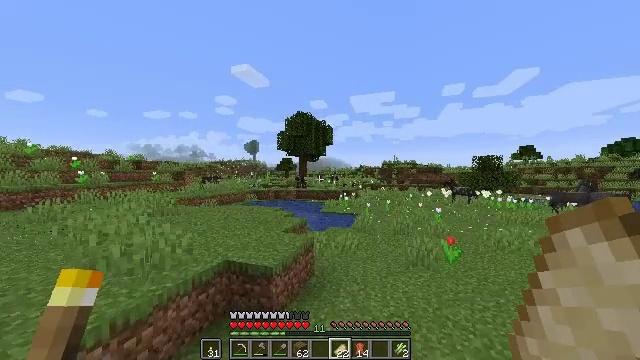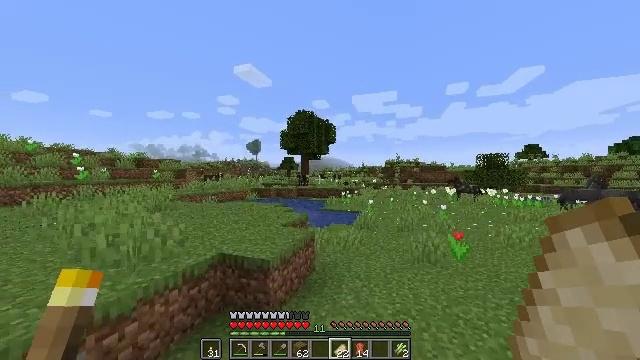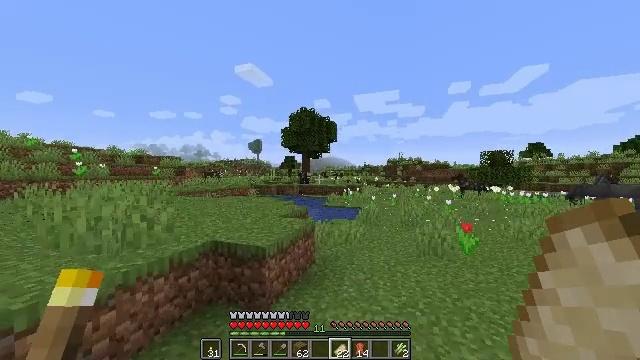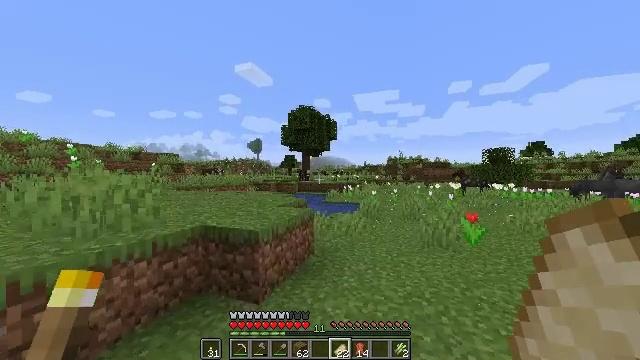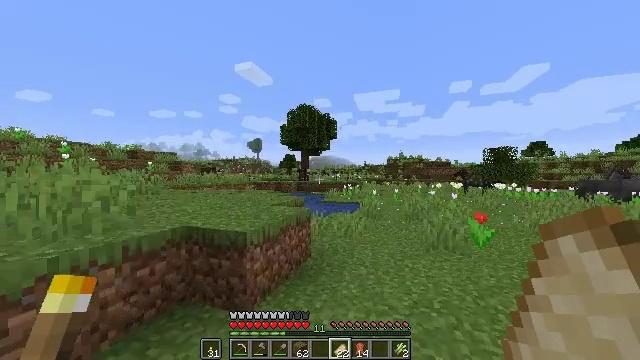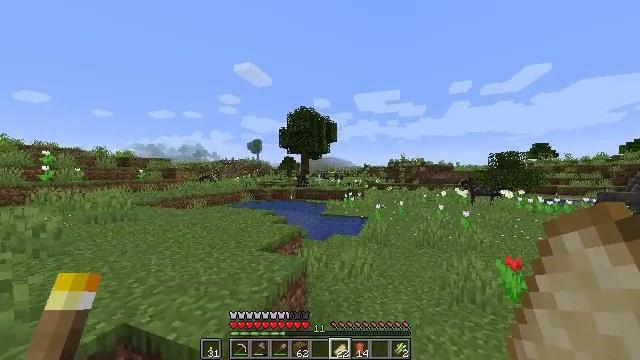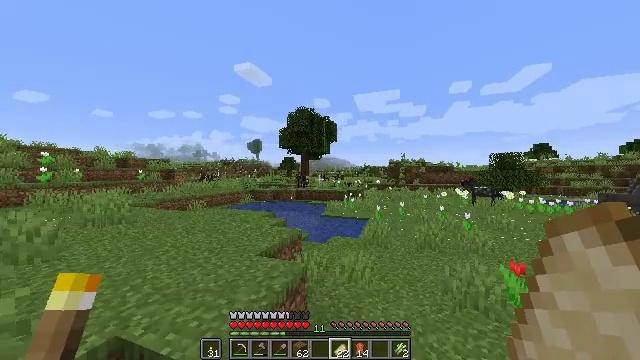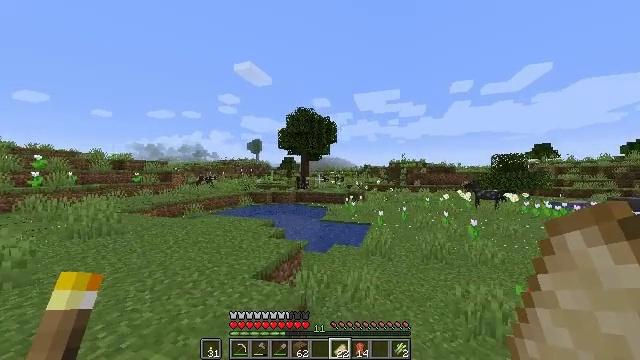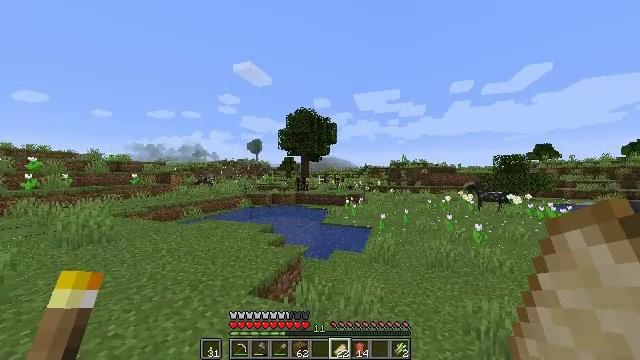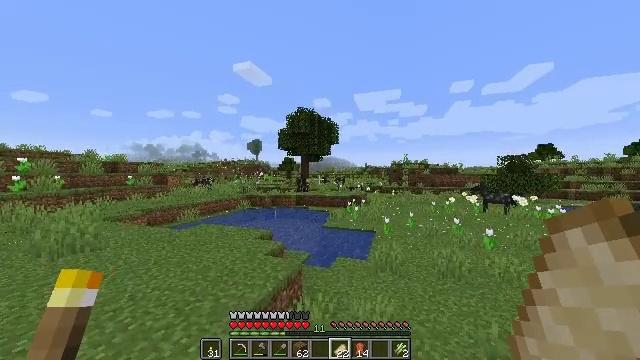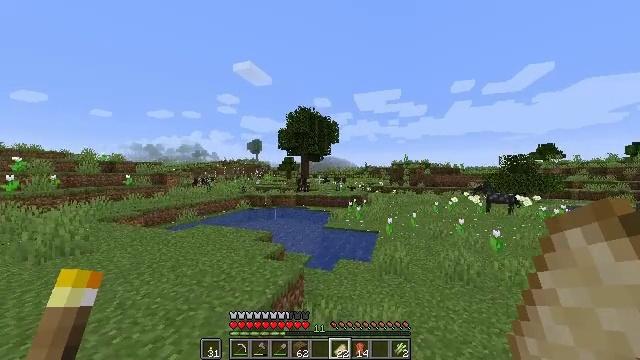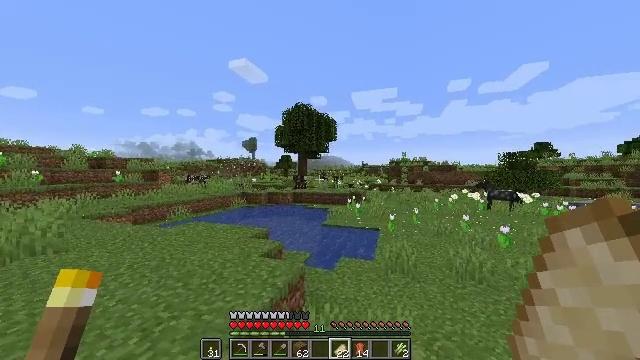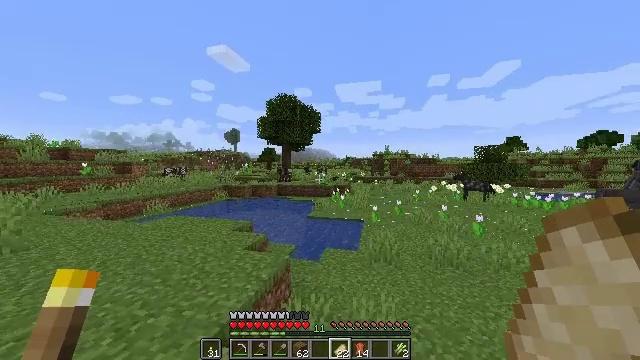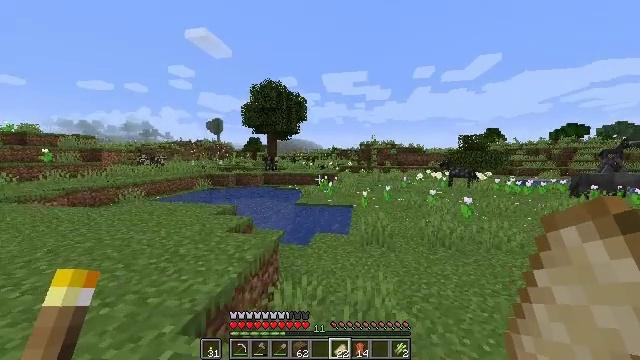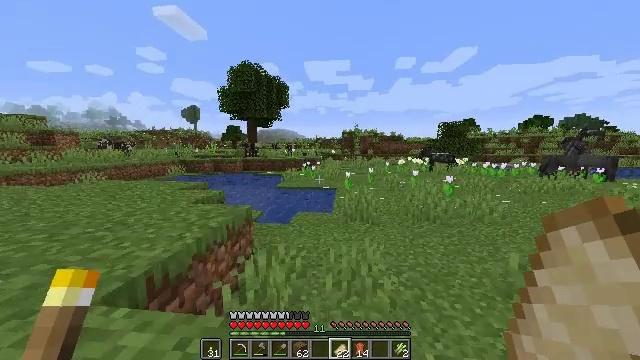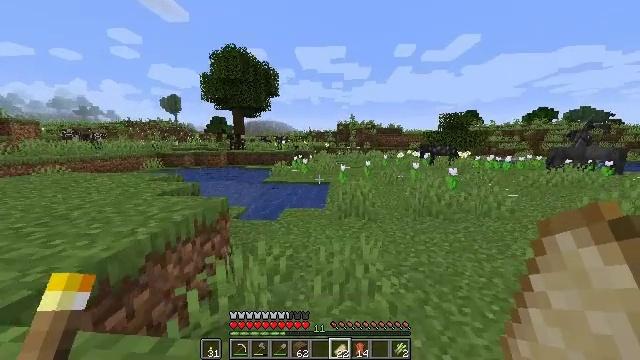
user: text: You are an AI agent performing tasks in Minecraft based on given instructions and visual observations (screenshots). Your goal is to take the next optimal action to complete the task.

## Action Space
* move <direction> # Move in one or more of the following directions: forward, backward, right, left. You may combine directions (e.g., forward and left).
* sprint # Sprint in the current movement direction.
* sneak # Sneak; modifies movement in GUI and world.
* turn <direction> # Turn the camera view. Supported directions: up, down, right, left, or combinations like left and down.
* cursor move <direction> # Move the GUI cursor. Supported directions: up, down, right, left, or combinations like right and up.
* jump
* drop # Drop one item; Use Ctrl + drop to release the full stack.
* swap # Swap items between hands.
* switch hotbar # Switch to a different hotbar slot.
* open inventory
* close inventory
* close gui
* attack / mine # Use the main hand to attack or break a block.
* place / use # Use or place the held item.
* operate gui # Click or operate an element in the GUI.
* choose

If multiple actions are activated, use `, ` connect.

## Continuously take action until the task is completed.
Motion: motion action
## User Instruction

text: Collect sunflower from the field.
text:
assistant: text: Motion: move forward, sprint, jump
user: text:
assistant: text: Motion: move forward, sprint, jump
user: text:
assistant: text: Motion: move forward, sprint, jump
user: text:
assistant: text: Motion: move forward, sprint, jump
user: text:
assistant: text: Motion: move forward, sprint, jump
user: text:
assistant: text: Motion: move forward and move left, sprint, jump
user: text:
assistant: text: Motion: move forward and move left, sprint, jump
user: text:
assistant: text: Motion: move forward and move left, sprint, jump
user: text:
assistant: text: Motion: move forward and move left, sprint, jump
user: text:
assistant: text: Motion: move forward and move left, sprint, jump
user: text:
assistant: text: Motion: move forward and move left, sprint, jump
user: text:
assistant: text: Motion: move forward, sprint, turn right and down, jump
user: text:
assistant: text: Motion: move forward, sprint, turn right and down, jump
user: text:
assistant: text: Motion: move forward and move right, sprint, turn right and down, jump
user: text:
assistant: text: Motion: move forward and move right, sprint, turn right, jump
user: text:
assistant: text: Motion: move forward and move right, sprint, jump
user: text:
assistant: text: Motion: move forward, sprint, jump
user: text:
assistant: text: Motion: move forward, sprint, jump
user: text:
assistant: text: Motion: move forward, sprint, jump
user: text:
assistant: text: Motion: move forward, sprint, turn right, jump
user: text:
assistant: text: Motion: move forward, sprint, jump
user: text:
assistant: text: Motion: move forward, sprint, jump
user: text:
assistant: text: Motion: move forward, sprint, jump
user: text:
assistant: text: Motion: move forward, sprint, jump
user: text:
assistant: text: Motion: move forward, sprint, jump
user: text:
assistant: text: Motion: move forward, sprint, jump
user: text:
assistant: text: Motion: move forward, sprint, jump
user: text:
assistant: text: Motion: move forward, sprint, jump
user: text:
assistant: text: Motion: move forward, sprint, jump
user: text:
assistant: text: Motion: move forward, sprint, turn left, jump